Question: I have a table with ECB exchange rates for which I want to calculate the average rate for each year.
Let me explain with this image:

As you can see the AVGRate in this example takes the AVG for each Currency over the existing year.
The output should then only show one AVG for each Currency, giving me four rows in this case.
So the final output version should give me the ECBDate (with records like "BRL-2013-01-02"), the AVGRate and the Year column.
Of course this should also work for 2014 and so on.
see my <URL> for what I got so far.
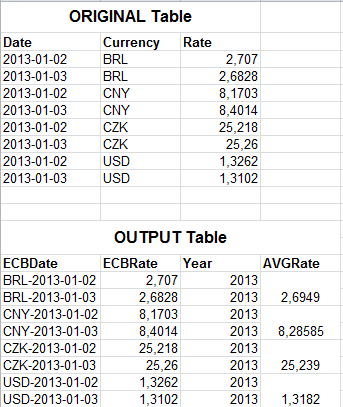
Answer: Try this one -
'''
DECLARE @Original TABLE
(
[Date] DATE,
Currency VARCHAR(3),
Rate NUMERIC(9,4)
)
INSERT INTO @Original ([Date], Currency, Rate)
VALUES
('2013-01-02', 'BRL', 2.707),
('2013-01-03', 'BRL', 2.6828),
('2013-01-02', 'CNY', 8.1703),
('2013-01-03', 'CNY', 8.4014),
('2013-01-02', 'CZK', 25.218),
('2013-01-03', 'CZK', 25.26),
('2013-01-02', 'USD', 1.3262),
('2013-01-03', 'USD', 1.3102)
;WITH cte AS
(
SELECT
*
, [Year] = YEAR(o.[Date])
, id = ROW_NUMBER() OVER (PARTITION BY YEAR(o.[Date]), Currency ORDER BY Currency)
FROM @Original o
WHERE o.[Date] BETWEEN '2013-01-01' AND '2014-01-01'
)
SELECT
ECB_Date = t.Currency + '-' + CAST(t.[Date] AS CHAR(10))
, ECB_Rate = t.Rate
, t.[Year]
, t2.AVG_ECBRate
FROM cte t
LEFT JOIN (
SELECT DISTINCT
o.Currency
, o.[Year]
, id = MAX(id) OVER (PARTITION BY o.[Year], o.Currency)
, AVG_ECBRate = AVG(CONVERT(NUMERIC(9,4), o.Rate)) OVER (PARTITION BY o.[Year], o.Currency)
FROM cte o
) t2 ON t.Currency = t2.Currency AND t.[Year] = t2.[Year] AND t.id = t2.id
'''
'''
ECB_Date ECB_Rate Year AVG_ECBRate
-------------- ---------- ----------- -----------
BRL-2013-01-02 2.7070 2013
BRL-2013-01-03 2.6828 2013 2.694900
CNY-2013-01-02 8.1703 2013
CNY-2013-01-03 8.4014 2013 8.285850
CZK-2013-01-02 25.2180 2013
CZK-2013-01-03 25.2600 2013 25.239000
USD-2013-01-02 1.3262 2013
USD-2013-01-03 1.3102 2013 1.318200
'''